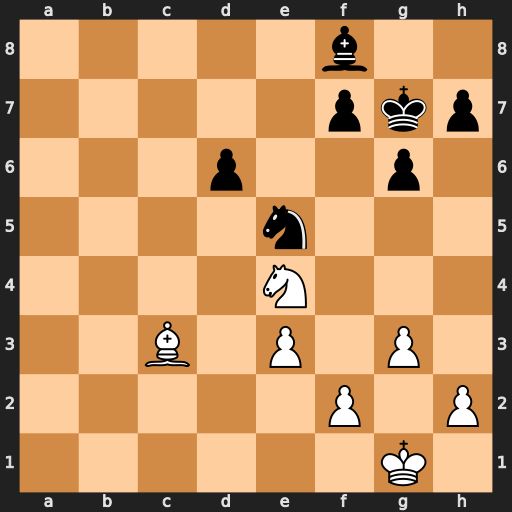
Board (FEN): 5b2/5pkp/3p2p1/4n3/4N3/2B1P1P1/5P1P/6K1
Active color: w
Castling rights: -
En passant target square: -
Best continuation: f4 f6 fxe5